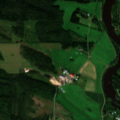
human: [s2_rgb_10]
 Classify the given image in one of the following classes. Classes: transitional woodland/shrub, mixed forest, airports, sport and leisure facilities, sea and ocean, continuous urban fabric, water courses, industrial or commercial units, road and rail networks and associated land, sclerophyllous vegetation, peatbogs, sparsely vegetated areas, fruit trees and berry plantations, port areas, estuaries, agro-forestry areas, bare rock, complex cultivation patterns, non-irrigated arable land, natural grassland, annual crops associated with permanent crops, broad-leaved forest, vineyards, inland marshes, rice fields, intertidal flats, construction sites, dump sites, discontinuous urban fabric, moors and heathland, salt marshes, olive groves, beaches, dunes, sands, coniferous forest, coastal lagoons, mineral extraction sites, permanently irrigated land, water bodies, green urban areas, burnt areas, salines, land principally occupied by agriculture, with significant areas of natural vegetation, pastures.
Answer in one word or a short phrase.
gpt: non-irrigated arable land, land principally occupied by agriculture, with significant areas of natural vegetation, coniferous forest, mixed forest, water courses